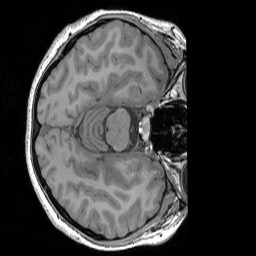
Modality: T1w
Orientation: axial
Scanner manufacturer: siemens
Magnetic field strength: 3 T
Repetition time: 1.83 s
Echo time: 0.00303 s